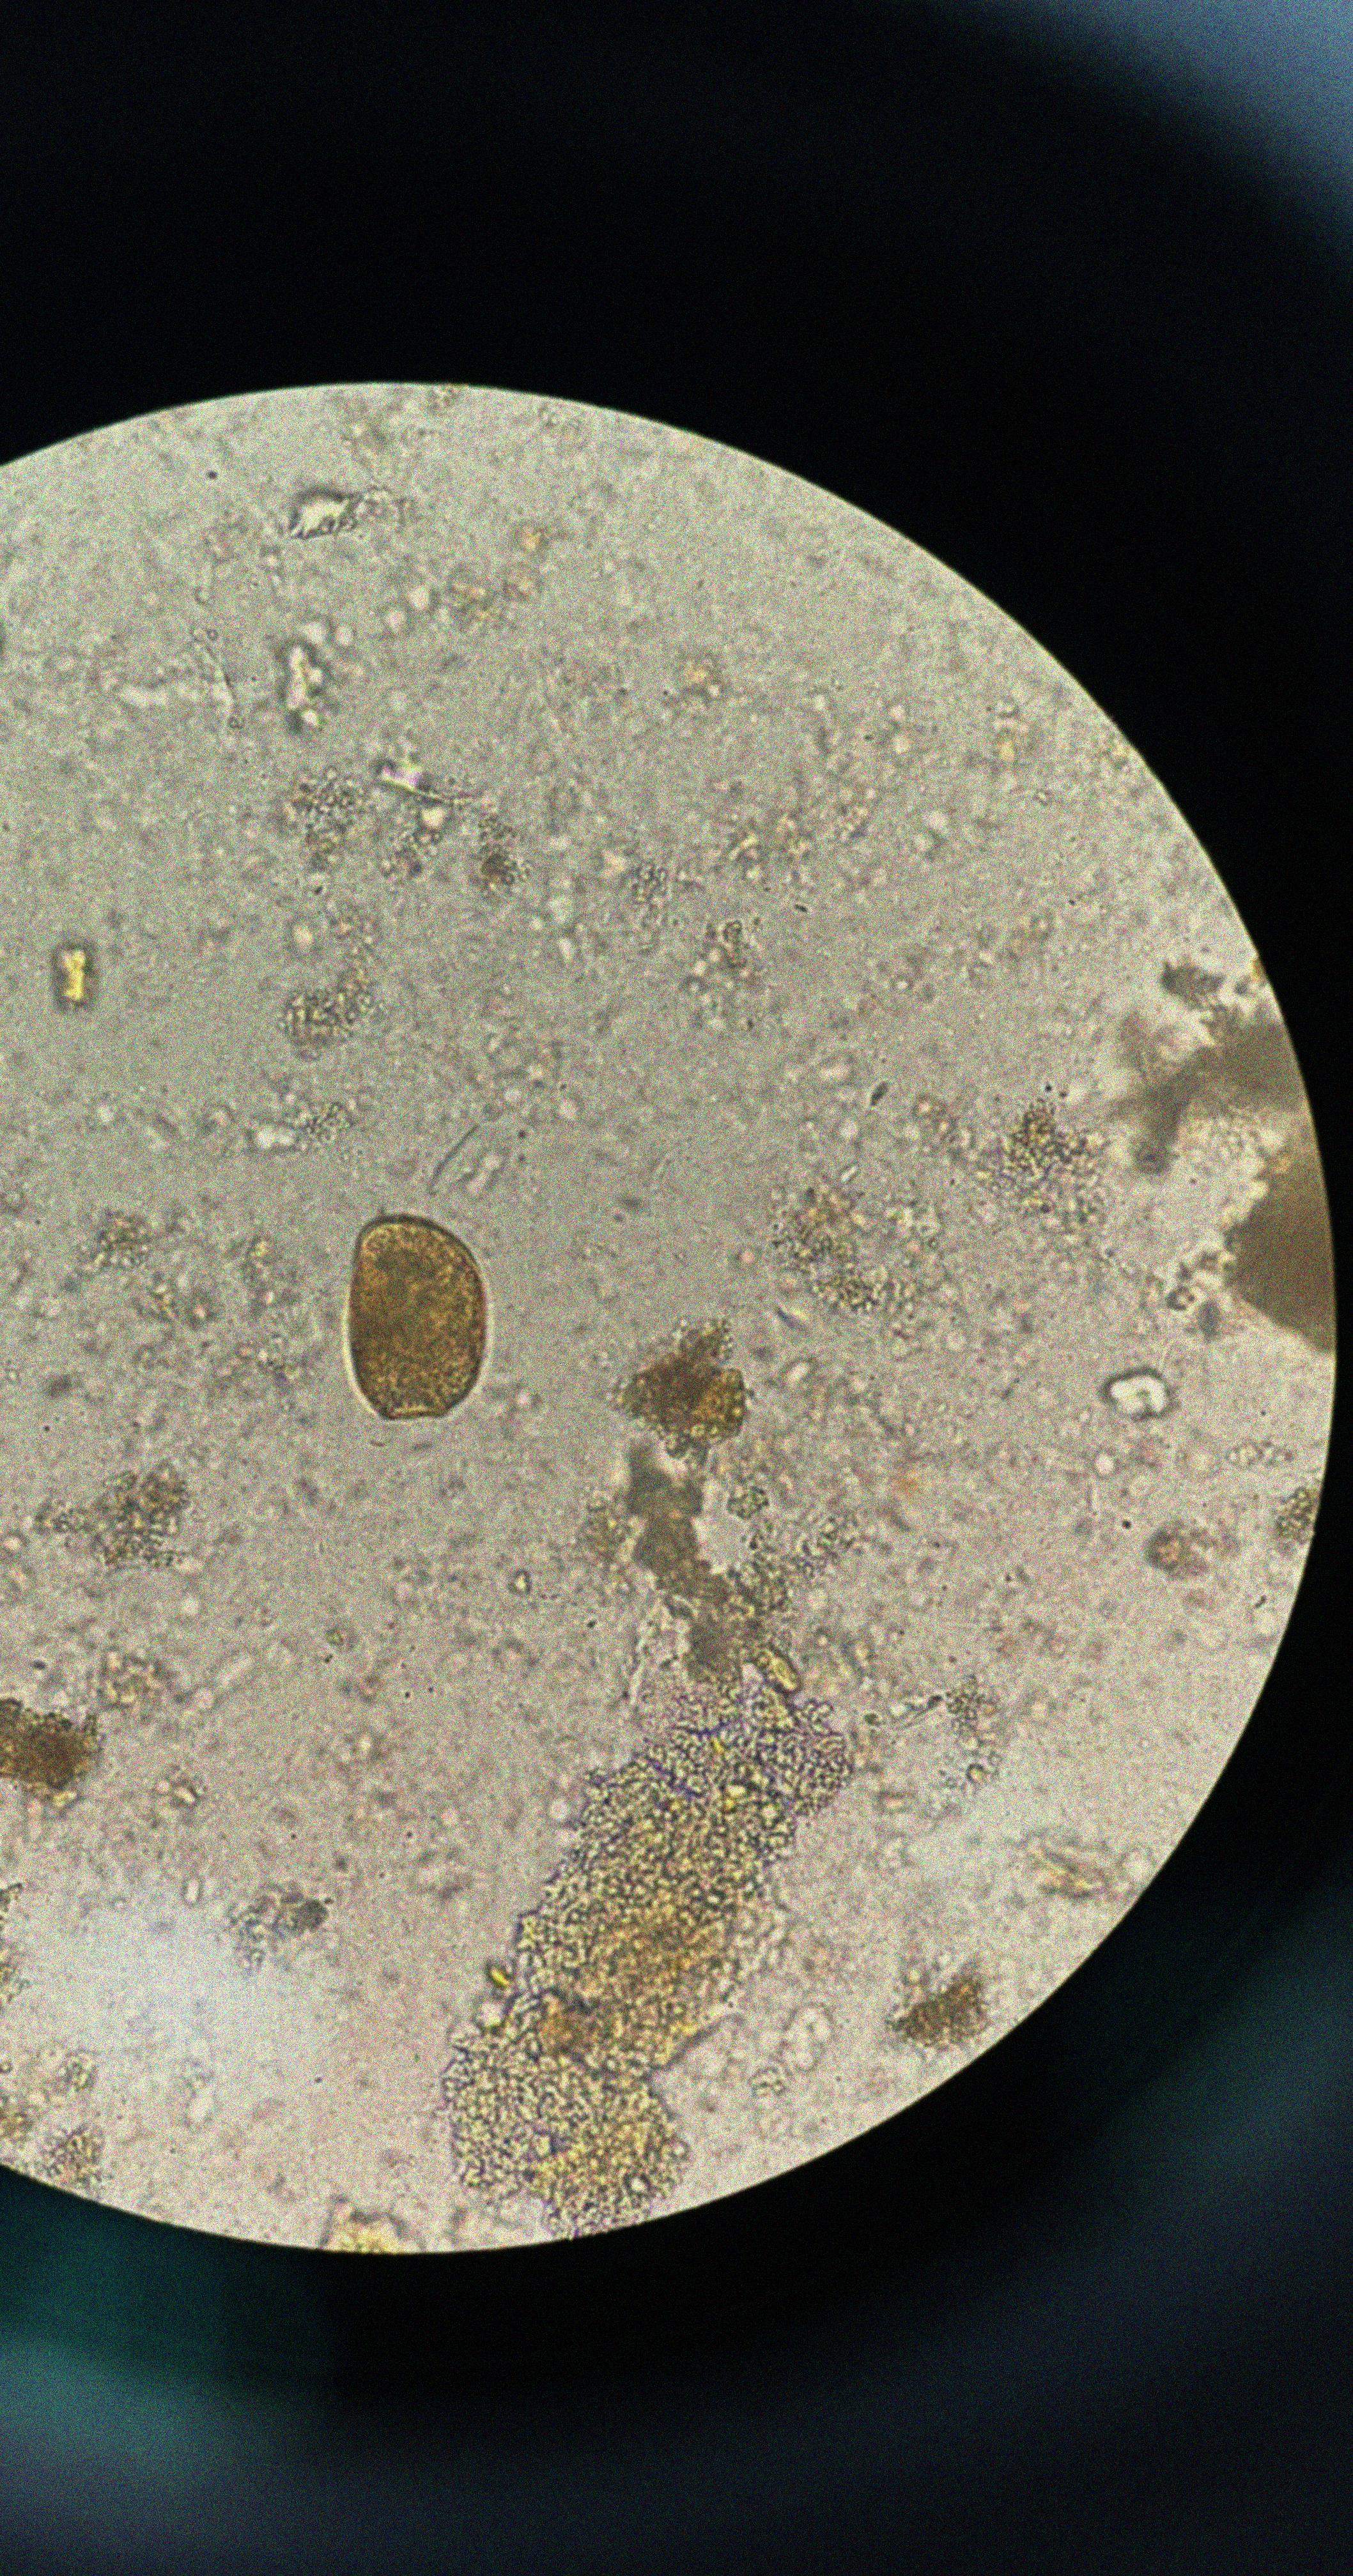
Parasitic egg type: Paragonimus spp